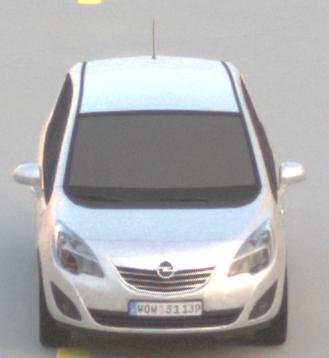
Make: Opel
Model: Meriva 1.4
Detailed model: Meriva (B)
Model produced from: 2010/05
Model produced until: 2013/11
Doors: 5
Color: white
Road condition: dry road
Daytime: sunrise or sunset
Contrast: low contrast